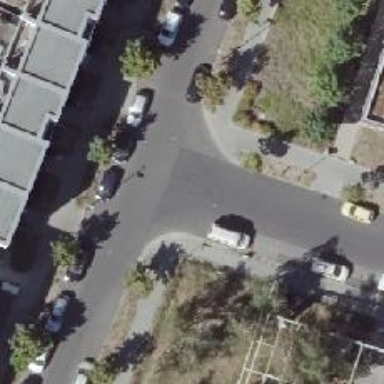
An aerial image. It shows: Residential road with asphalt surface and sidewalks on both sides. The parking lanes are oriented parallel to the road.